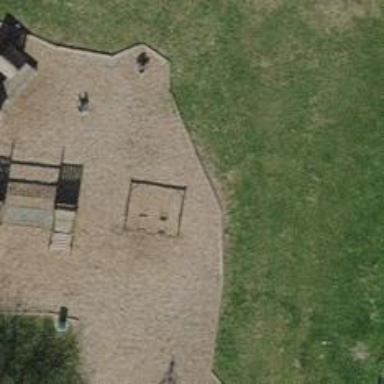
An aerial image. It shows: Playground area for leisure land.